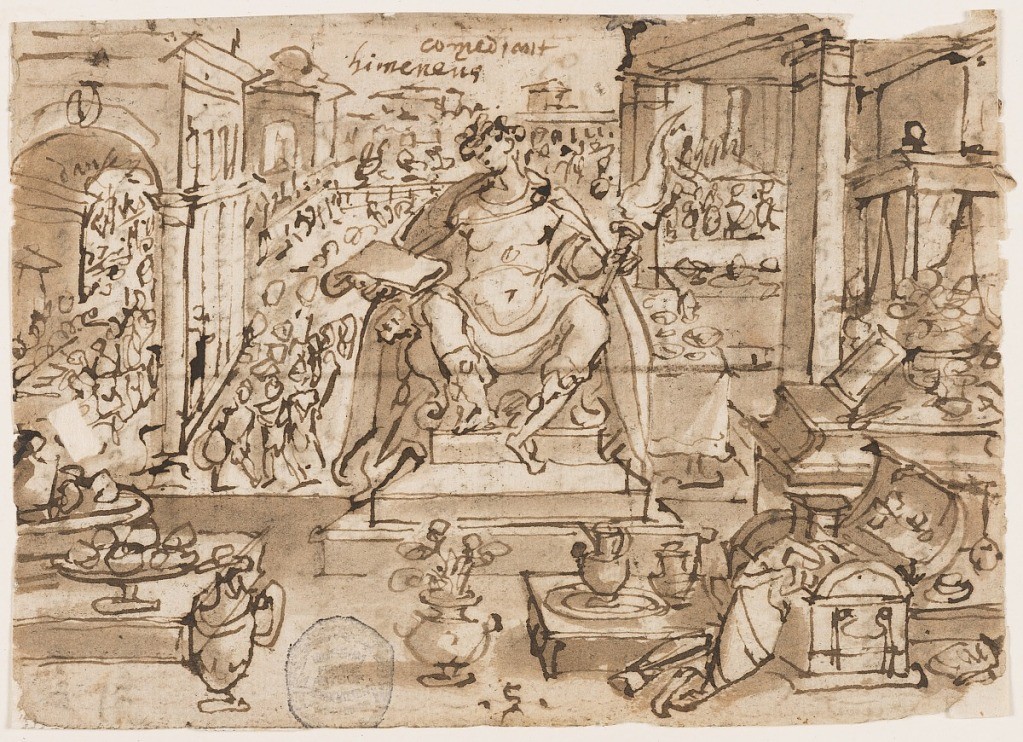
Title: Nuptiae
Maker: Jan van der Straet, called Stradanus, Flemish, 1523–1605
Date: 1595 or before
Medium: Recto: Pen and ink, brush and brown wash over black chalk on laid paper Verso: Pen and brown ink on laid paper
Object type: Drawing
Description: Recto: At center, a figure identified as Hymenaeus (the god of weddings) sits on a dais, holding a lighted torch in his left hand and a scroll in his right. Porticoes appear at left and right, with more buildings and figures beyond. In the foreground are objects of luxury, including a chest spilling treasures.
Verso: Italian inscription, struck out.